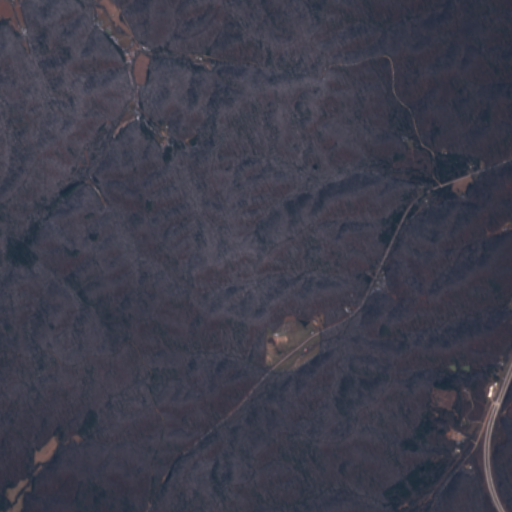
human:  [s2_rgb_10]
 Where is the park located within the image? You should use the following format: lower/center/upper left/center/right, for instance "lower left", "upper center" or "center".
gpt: The park is located in the upper left of the image.
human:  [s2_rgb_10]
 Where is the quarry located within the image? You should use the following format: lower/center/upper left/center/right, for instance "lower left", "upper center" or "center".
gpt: There is no quarry in the image.